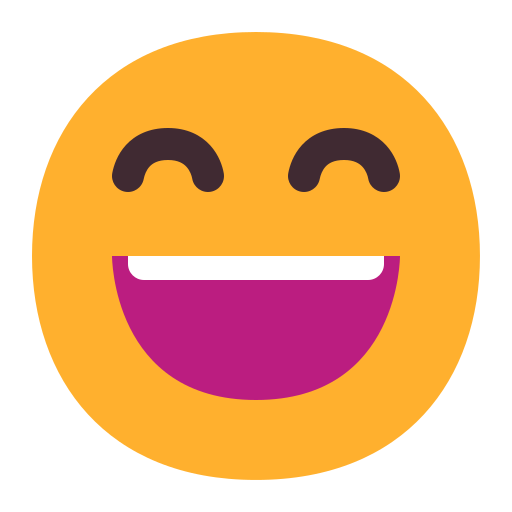
grinning face with smiling eyes flat